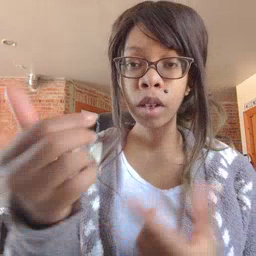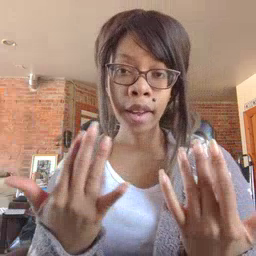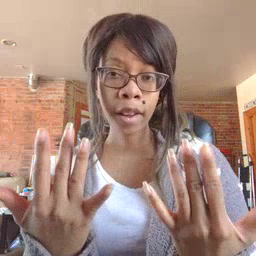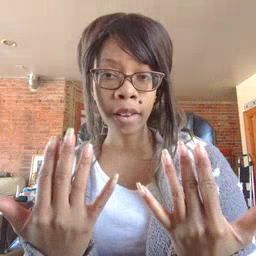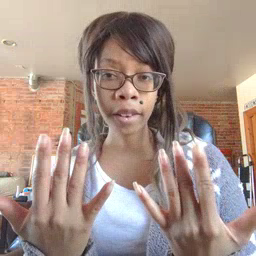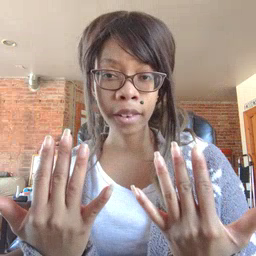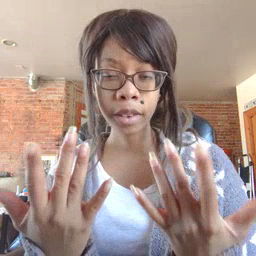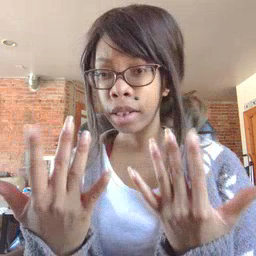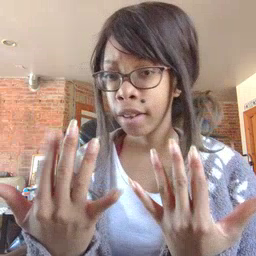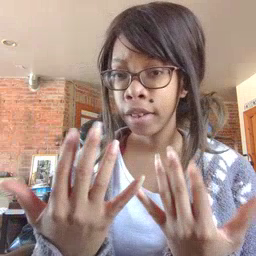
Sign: wait